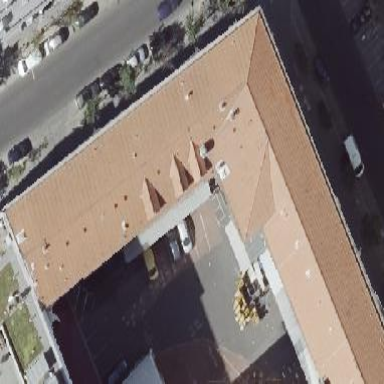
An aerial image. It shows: Office building with gabled tan roof.